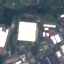
Land use / land cover: Industrial